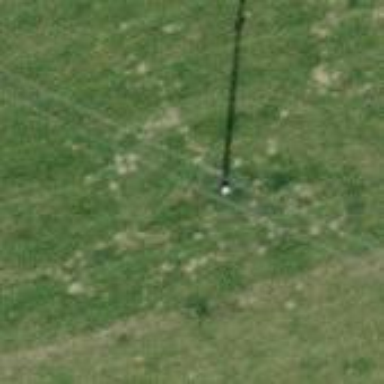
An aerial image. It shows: Power pole.